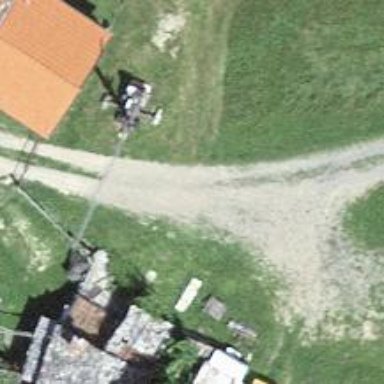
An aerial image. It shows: Gate.